Question: I'm using a JTextPane and wish to align the text result that I received from a StringBuffer. The thread that runs the result returns a String with all the requested result and later, in a different thread, I place the data in a JTextPane.
The code to get the result (String) looks like this:
'''
info.append("
Result:
");
for (TResult result : results)
info.append(result.getID());
info.append("
");
for (TResult result : results)
info.append(result.getApprovalDateStr+" "); //the space is used for the alignment
info.append("
");
for (TResult result : results)
info.append(result.getState+","+result.getCity()+" ");
'''
Obviously, depends on the length of the state/city the result on screen is inconsistent. Can anyone point out what should be used in order to align it neatly. This can be done either with the StringBuffer or later in the JTextPane.
Thanks
below is a screenshot of the desired result.

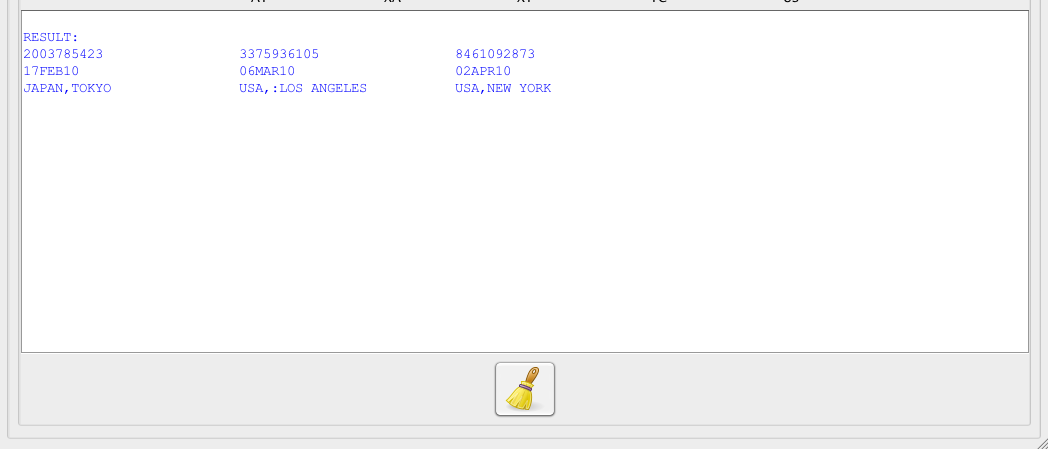
Answer: Call
'''
textPane.setContentType("text/html");
'''
and use html table:
'''
info.append("<html><table>");
for (TResult result : results)
info.append("<tr><td>"+result.getID()+"</td><td>"+result.getApprovalDateStr+"</td><td>"+result.getState+","+result.getCity()+"</td></tr>");
info.append("</table></html>");
//then
textPane.setText(info.toString());
'''